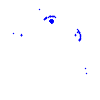
Particle: kaon